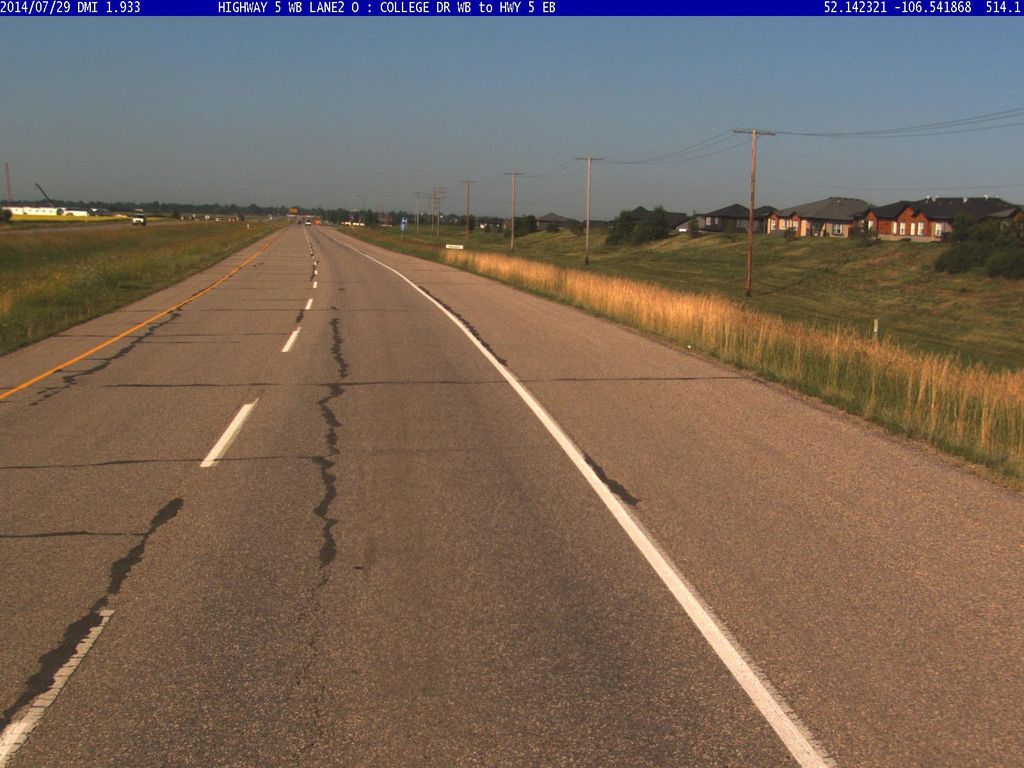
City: saskatoon